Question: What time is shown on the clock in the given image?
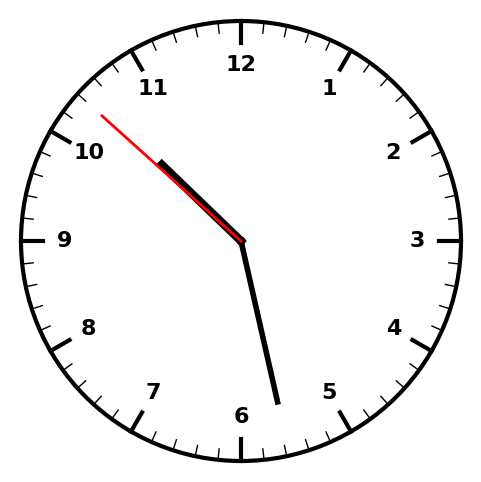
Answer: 10:27:52